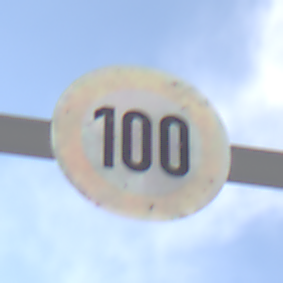
Verkehrszeichen: Geschwindigkeit100
Umgebung: Outdoor, Nature
Tageszeit: MorningAfternoon
Wetter: PartlyCloudy
Licht: Natural
Jahreszeit: NotSpecified
Kontrast: HighContrast